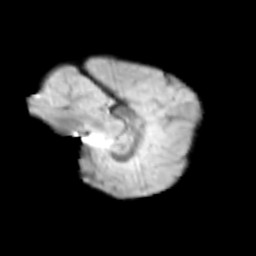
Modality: T2w
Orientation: sagittal
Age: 11
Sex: female
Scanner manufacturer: siemens
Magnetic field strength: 3 T
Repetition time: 3.8 s
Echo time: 0.07 s